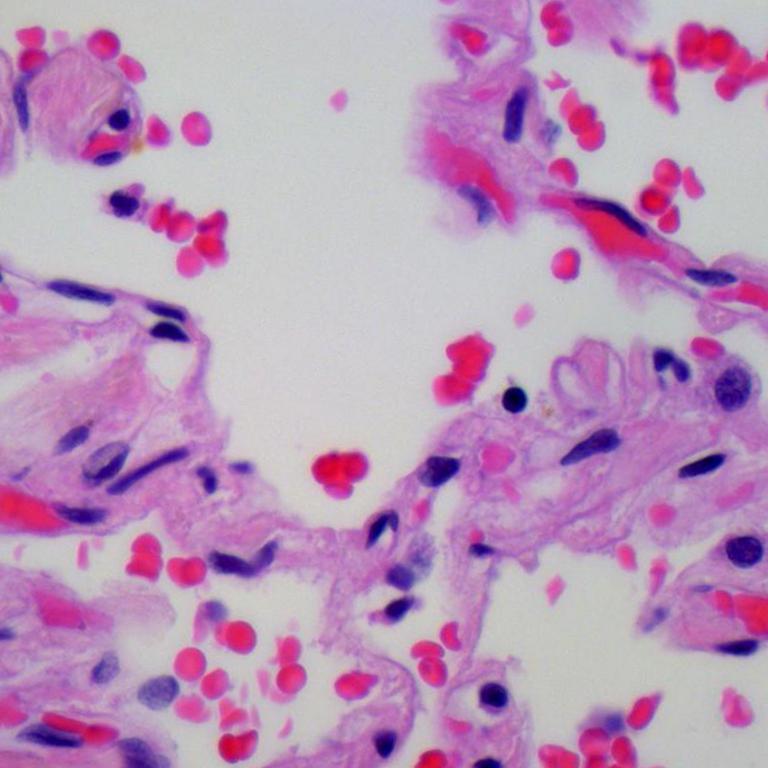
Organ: lung
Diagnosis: benign